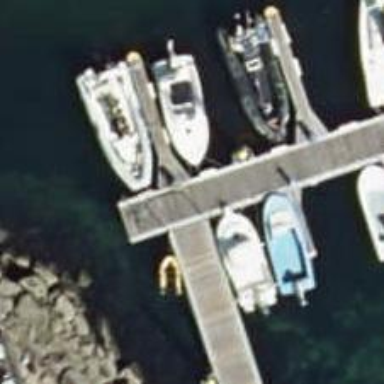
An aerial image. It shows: Man-made pier.